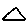
Label: triangle